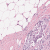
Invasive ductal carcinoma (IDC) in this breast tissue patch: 1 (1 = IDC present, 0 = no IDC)